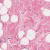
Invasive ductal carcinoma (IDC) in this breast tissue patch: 0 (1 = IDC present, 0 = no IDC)